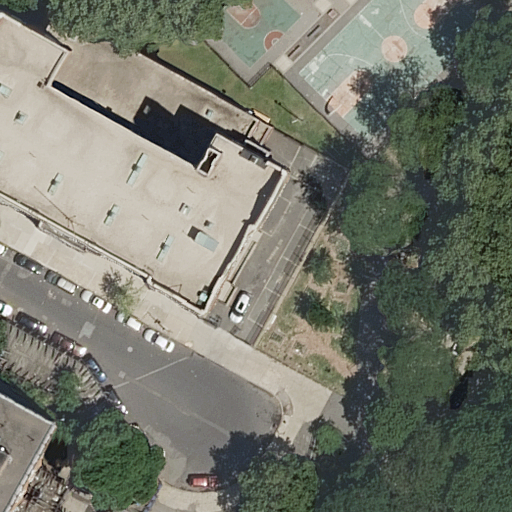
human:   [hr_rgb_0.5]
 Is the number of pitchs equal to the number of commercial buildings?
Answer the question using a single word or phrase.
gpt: no

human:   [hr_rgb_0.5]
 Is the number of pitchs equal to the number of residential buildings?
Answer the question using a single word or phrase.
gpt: no

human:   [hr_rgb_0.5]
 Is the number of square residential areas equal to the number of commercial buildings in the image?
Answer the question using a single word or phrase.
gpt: yes

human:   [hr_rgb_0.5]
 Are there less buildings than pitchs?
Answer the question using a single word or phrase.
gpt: no

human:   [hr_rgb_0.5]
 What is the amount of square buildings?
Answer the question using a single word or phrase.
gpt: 0

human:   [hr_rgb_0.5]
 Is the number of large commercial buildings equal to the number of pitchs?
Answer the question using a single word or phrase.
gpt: no

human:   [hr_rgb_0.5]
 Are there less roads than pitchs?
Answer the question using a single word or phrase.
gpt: yes

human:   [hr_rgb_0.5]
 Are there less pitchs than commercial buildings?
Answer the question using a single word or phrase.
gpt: no

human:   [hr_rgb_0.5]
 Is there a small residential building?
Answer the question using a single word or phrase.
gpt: no

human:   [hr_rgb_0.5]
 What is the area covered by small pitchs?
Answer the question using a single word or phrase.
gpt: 0m2

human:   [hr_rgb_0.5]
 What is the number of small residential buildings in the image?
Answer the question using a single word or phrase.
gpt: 0

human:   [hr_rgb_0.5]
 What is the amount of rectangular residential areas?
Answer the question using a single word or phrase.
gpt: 1

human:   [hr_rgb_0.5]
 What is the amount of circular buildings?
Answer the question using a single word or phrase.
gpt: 0

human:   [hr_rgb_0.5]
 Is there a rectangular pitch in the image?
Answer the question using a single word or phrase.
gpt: yes

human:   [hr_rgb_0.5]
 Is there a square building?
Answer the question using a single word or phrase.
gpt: no

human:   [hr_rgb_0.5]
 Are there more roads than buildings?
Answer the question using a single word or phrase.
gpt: no

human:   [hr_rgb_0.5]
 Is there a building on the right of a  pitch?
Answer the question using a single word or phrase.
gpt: no

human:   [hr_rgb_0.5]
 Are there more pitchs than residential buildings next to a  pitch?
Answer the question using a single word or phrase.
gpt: yes

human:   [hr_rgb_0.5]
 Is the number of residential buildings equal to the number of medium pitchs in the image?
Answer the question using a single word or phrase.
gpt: yes

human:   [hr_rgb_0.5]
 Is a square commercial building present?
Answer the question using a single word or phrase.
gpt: no

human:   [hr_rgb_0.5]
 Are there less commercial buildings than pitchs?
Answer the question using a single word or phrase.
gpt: yes

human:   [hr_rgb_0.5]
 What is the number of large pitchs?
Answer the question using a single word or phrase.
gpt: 1

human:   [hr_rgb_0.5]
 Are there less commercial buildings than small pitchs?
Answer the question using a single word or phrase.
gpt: no

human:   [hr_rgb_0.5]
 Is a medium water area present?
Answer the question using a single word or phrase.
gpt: no

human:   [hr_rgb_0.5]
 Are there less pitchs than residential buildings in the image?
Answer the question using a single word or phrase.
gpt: no

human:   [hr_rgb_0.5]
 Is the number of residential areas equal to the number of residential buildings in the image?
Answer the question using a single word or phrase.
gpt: yes

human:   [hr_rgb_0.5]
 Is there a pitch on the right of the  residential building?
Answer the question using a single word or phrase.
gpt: yes

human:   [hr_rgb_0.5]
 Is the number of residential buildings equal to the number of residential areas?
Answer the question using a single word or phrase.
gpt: yes

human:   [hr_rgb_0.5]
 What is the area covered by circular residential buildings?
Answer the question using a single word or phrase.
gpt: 0m2

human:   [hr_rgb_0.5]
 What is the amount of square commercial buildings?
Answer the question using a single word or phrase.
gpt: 0

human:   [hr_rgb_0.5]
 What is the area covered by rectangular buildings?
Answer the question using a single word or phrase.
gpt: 0m2

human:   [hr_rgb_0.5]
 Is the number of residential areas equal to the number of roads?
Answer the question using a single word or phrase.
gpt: yes

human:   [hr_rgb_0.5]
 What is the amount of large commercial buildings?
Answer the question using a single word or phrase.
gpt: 0

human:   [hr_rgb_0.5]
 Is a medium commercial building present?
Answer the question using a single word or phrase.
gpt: no

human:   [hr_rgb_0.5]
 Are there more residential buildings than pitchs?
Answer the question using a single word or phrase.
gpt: no

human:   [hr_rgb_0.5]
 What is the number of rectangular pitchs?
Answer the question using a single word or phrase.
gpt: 2